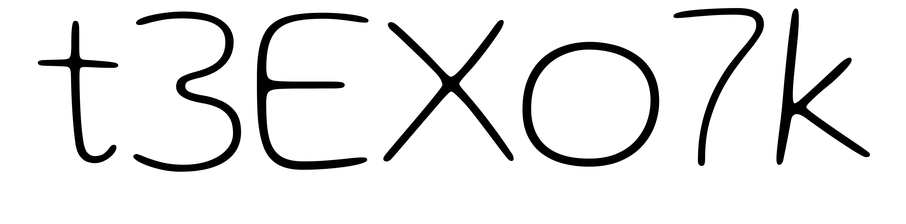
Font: Gluten_Thin